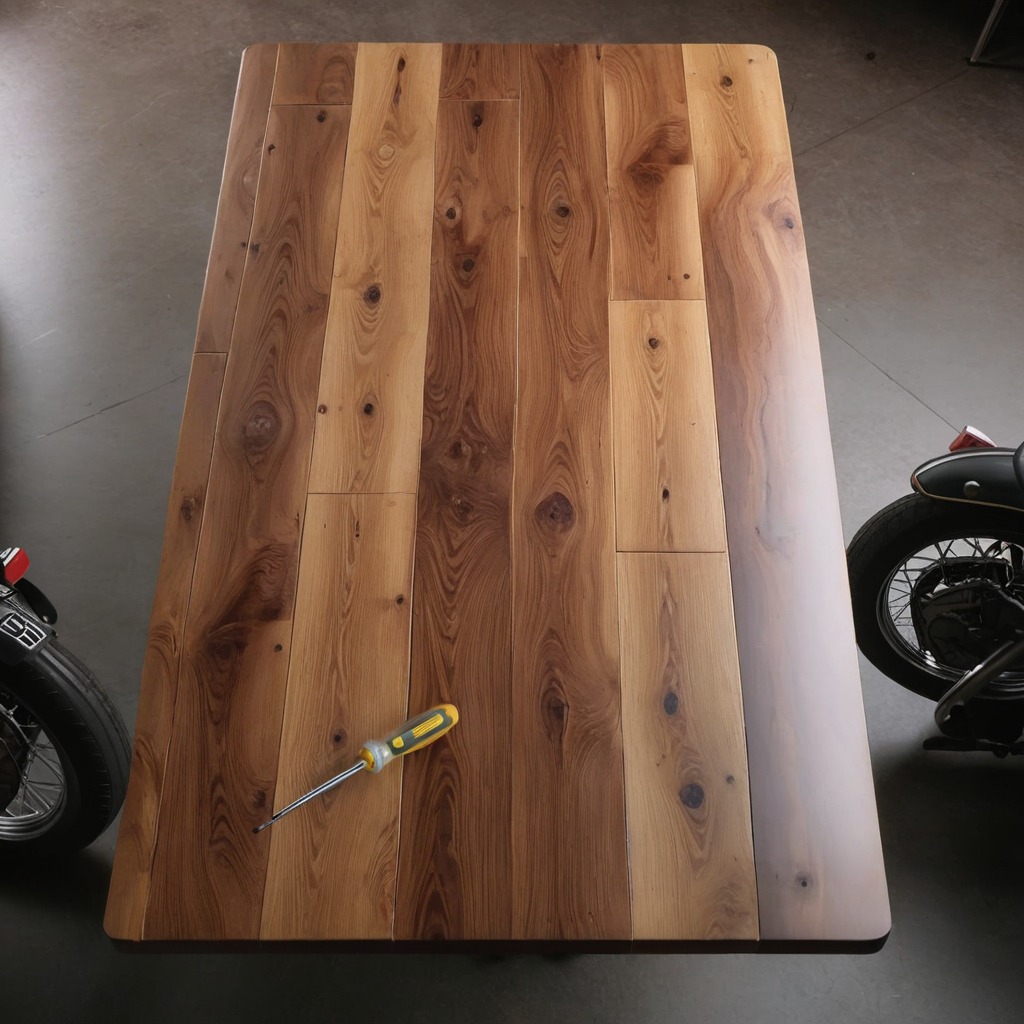
A screwdriver lying on the oil-spilled wooden table in a vintage motorcycle garage